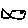
Label: fish